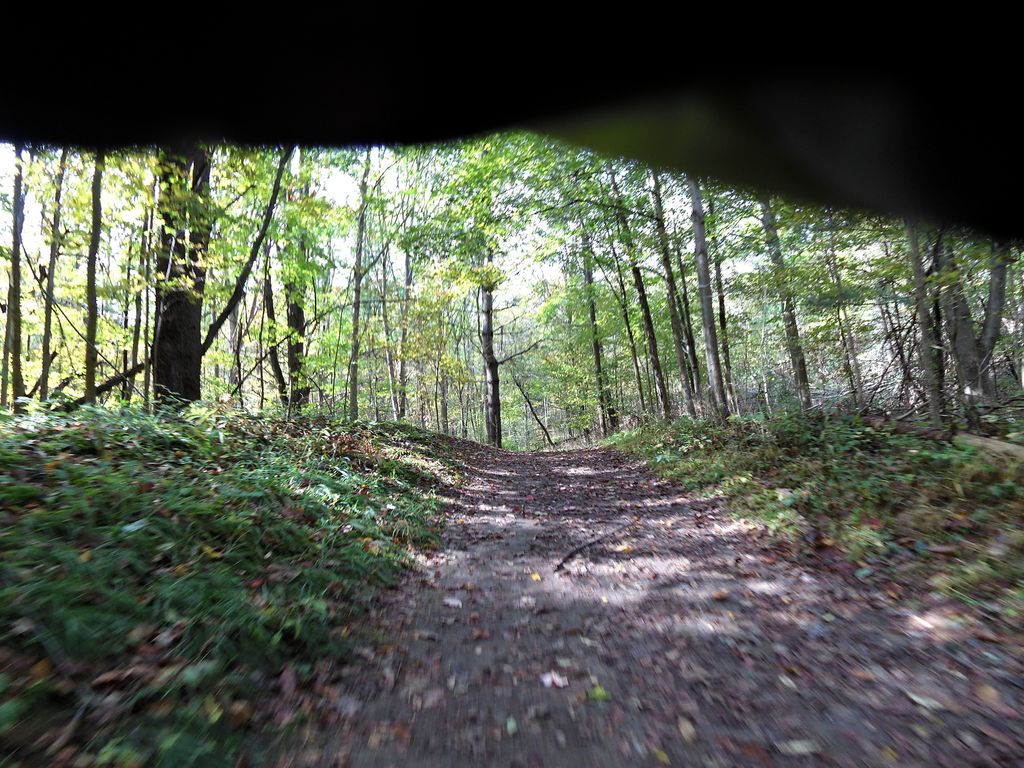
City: hamilton